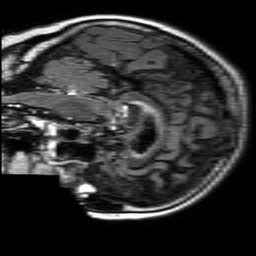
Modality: FLAIR
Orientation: sagittal
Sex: female
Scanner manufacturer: philips
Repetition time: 11 s
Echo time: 0.125 s